Question: I have got a browser specific design issue with Safari iOS (using ipad). phone icon which I placed in the label field for that menu, It is working fine other browser.

I tried with white-space:nowrap CSS. but that doesn't work. So I am not sure if this is a wrap problem.
Any help would be greatly appreciated. Thanks
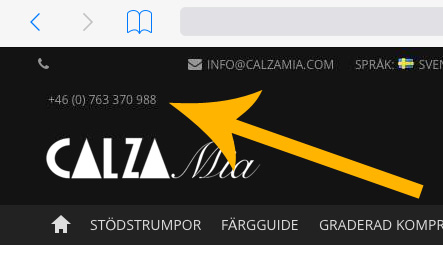
Answer: I have realized. Safari will auto-detect any phone numbers on a web page and turn them into links.
In the '<head>' of your web pages, add:
'''
<meta name="format-detection" content="telephone=no" />
'''